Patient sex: M
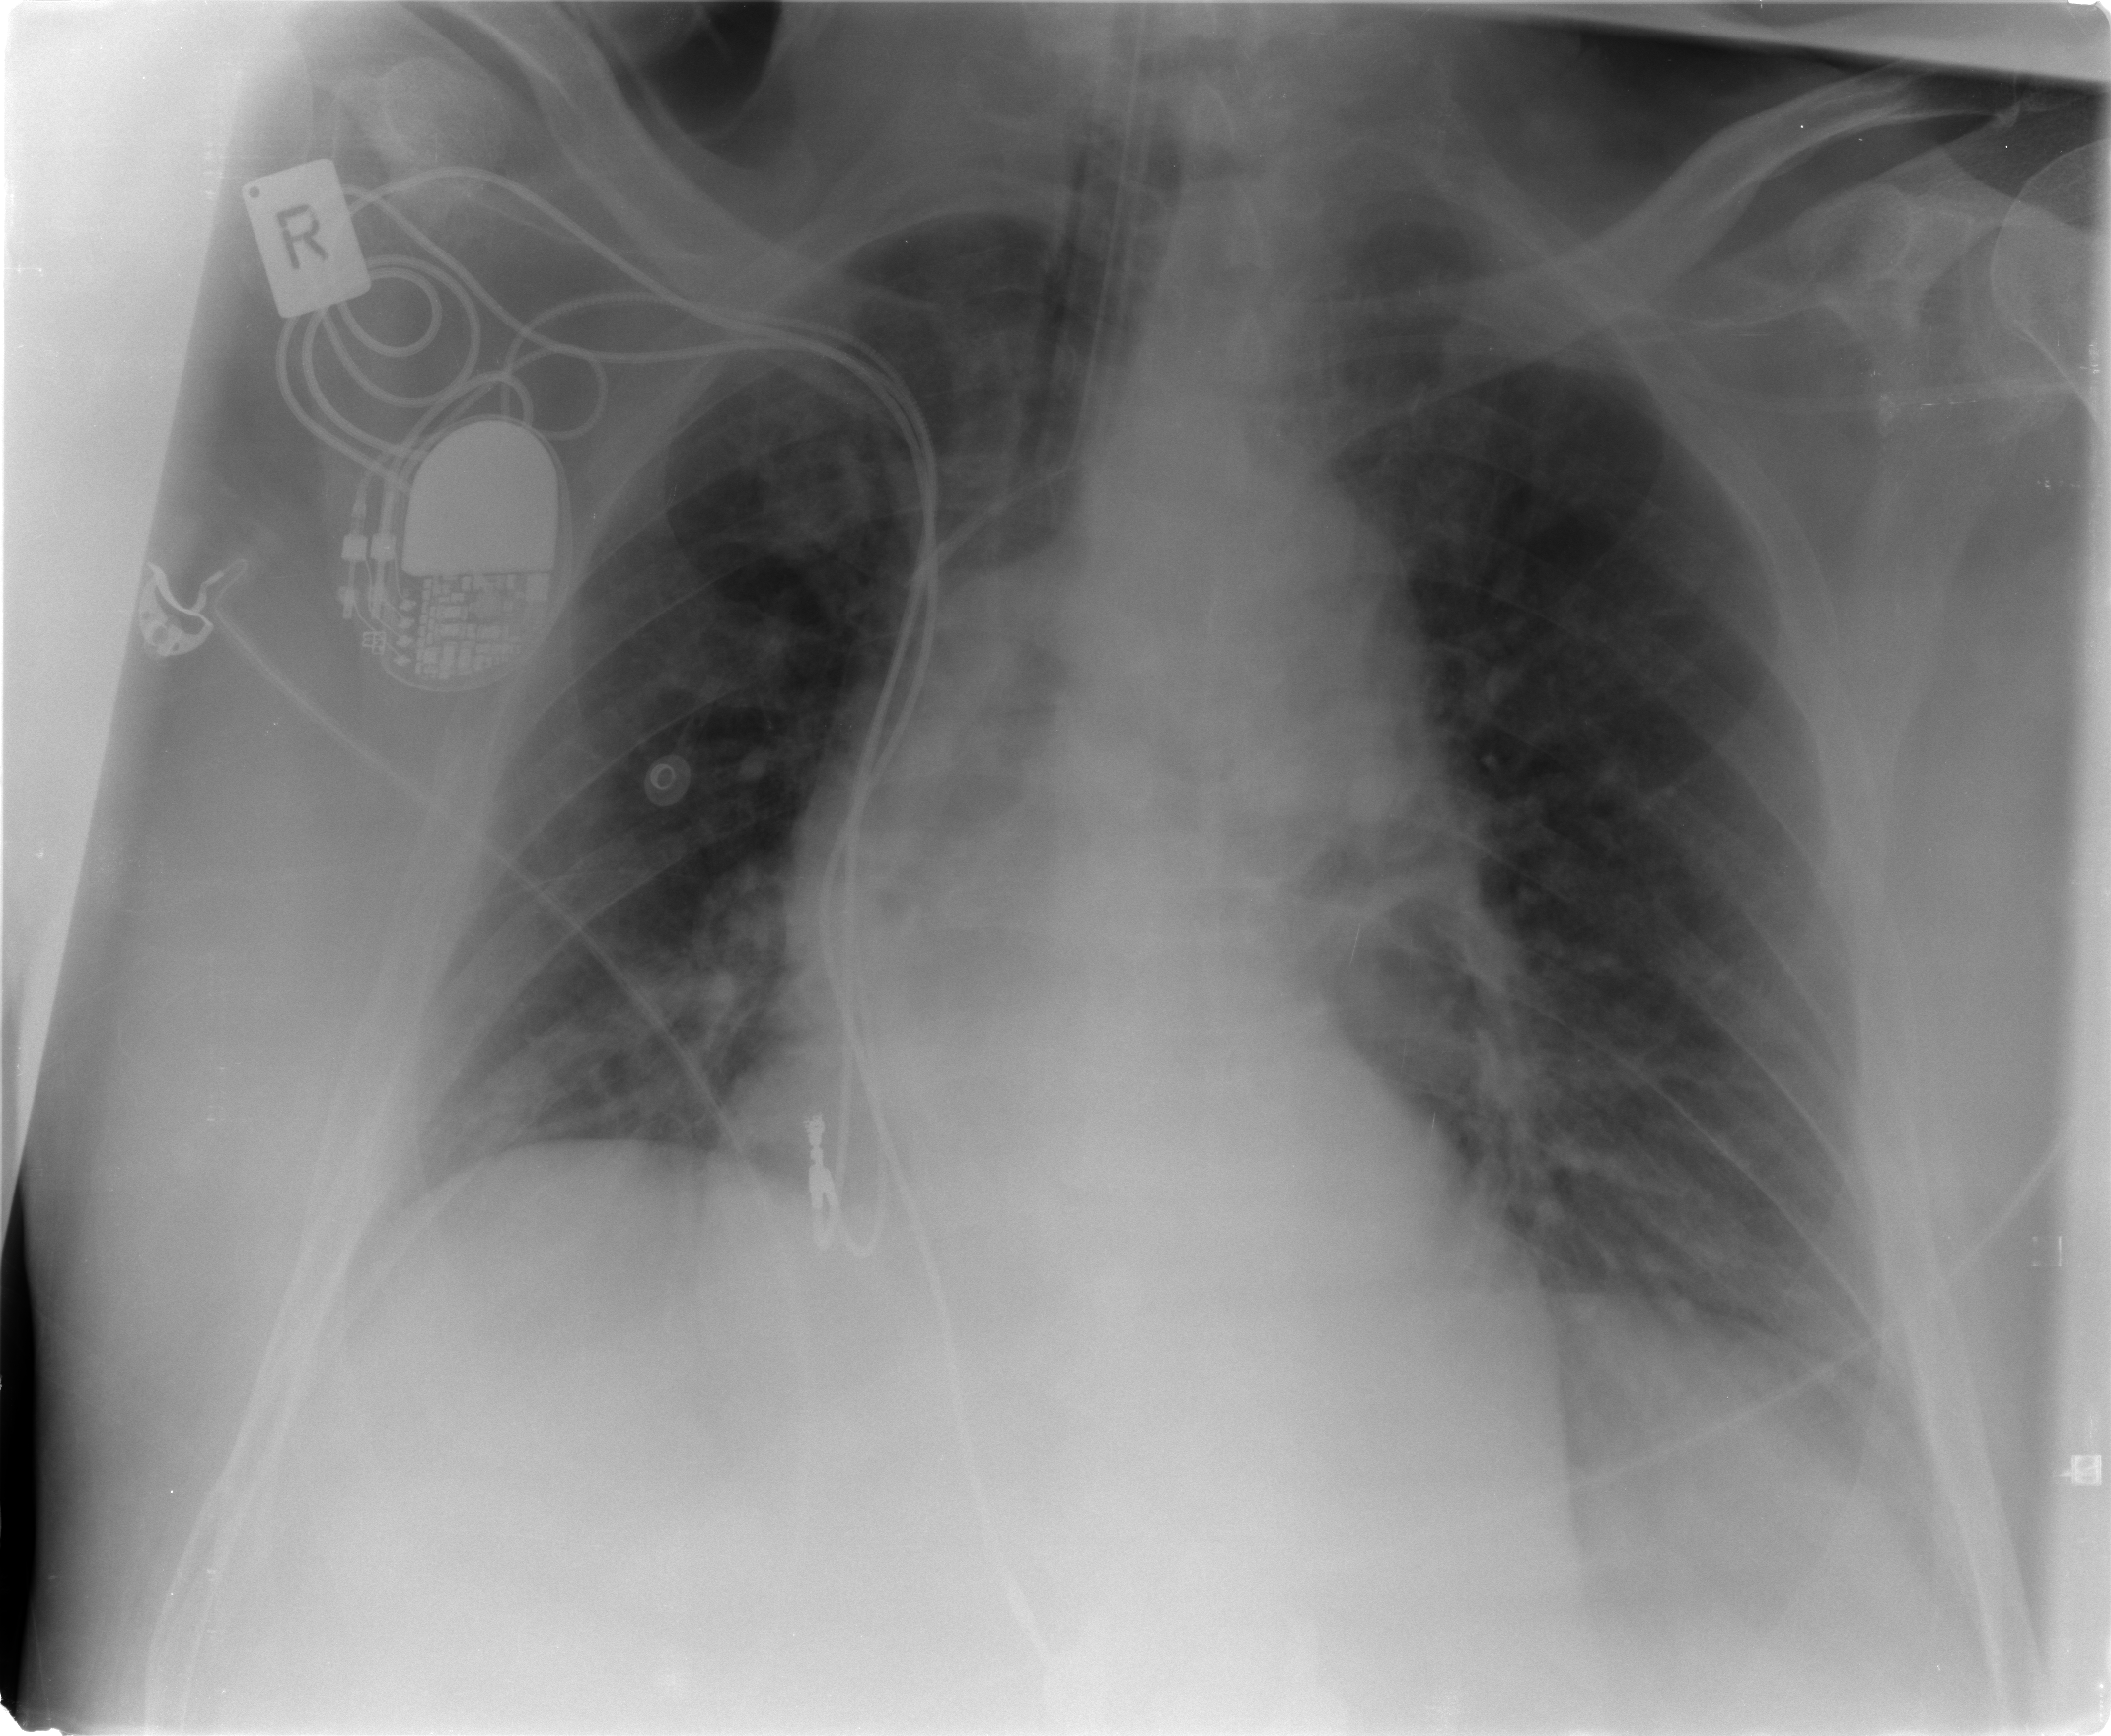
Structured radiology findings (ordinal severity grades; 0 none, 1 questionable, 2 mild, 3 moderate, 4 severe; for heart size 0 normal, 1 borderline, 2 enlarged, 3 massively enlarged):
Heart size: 0
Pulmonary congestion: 1
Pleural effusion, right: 0
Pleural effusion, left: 1
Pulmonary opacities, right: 0
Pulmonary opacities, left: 1
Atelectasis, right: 0
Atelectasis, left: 2